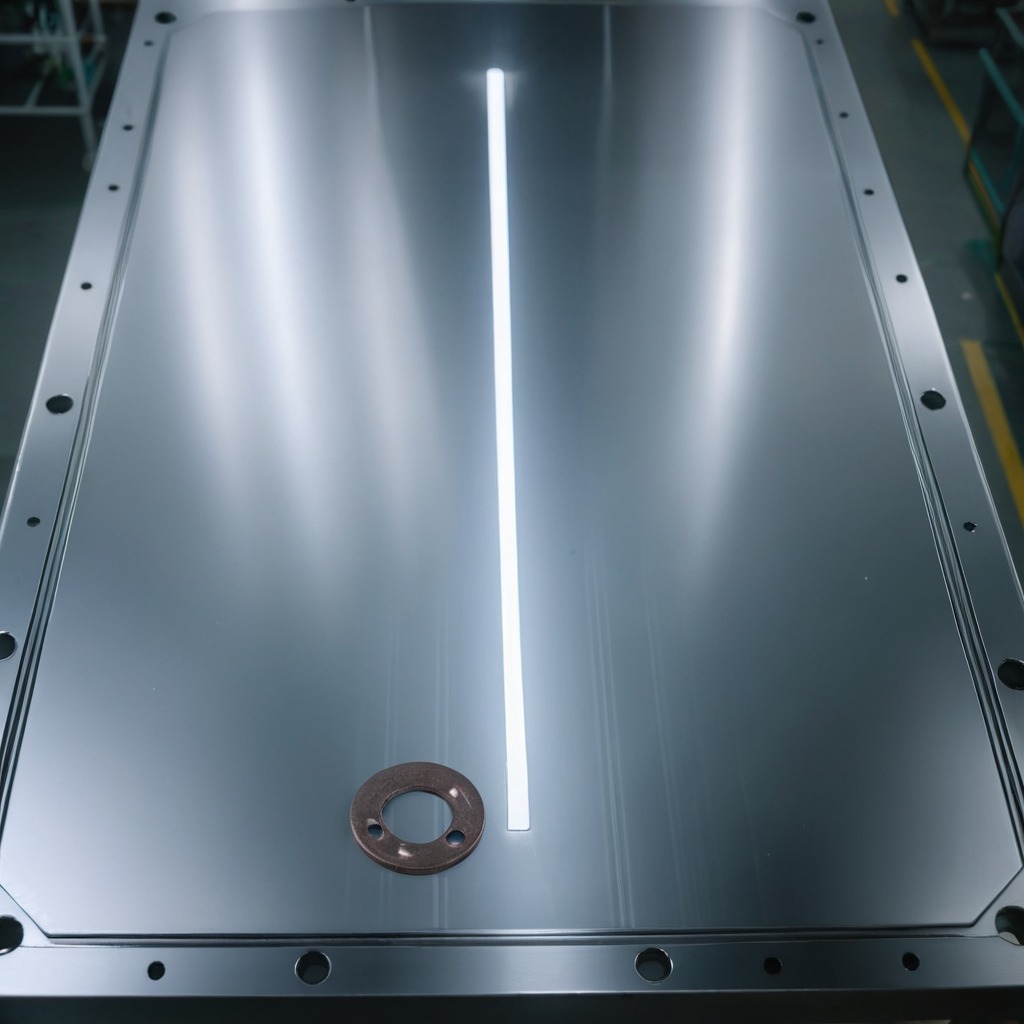
A flat metal washer is lying on a metal table in a machine shop under fluorescent lights.